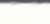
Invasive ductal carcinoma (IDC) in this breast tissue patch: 0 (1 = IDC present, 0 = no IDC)